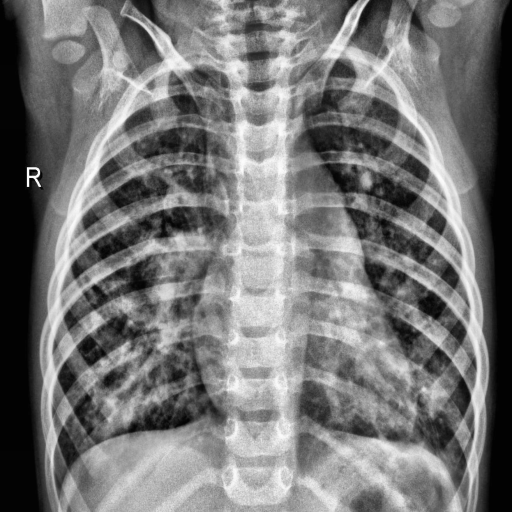
Finding: PNEUMONIA